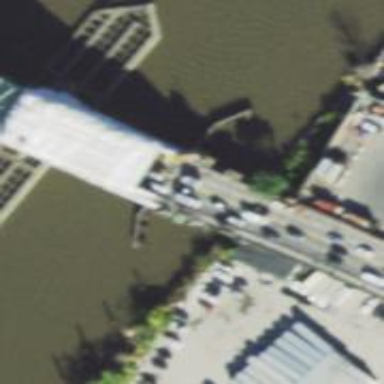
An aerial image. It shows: Swing bridge on primary highway.